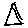
Label: triangle